Aerial crown-view tile of a tropical tree (Barro Colorado Island, Panama), acquired 20250414:
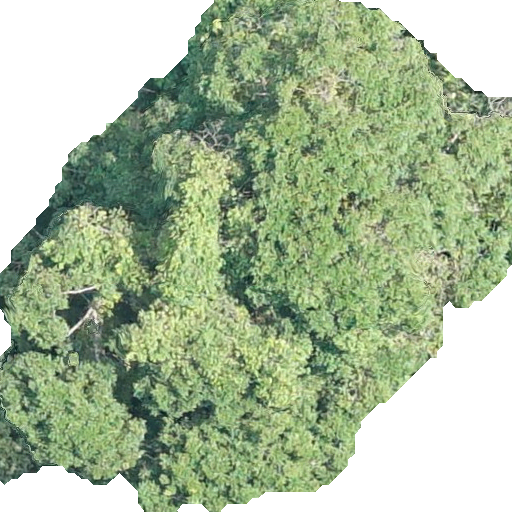
Species: Simarouba amara
GBIF accepted scientific name: Simarouba amara
Crown area: 292.554 m²